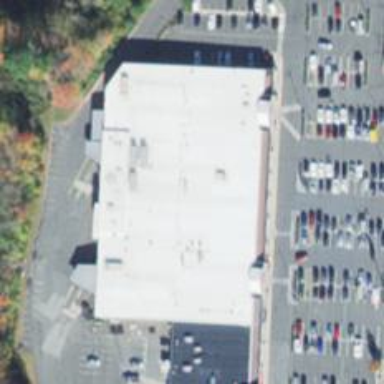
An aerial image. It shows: Supermarket.